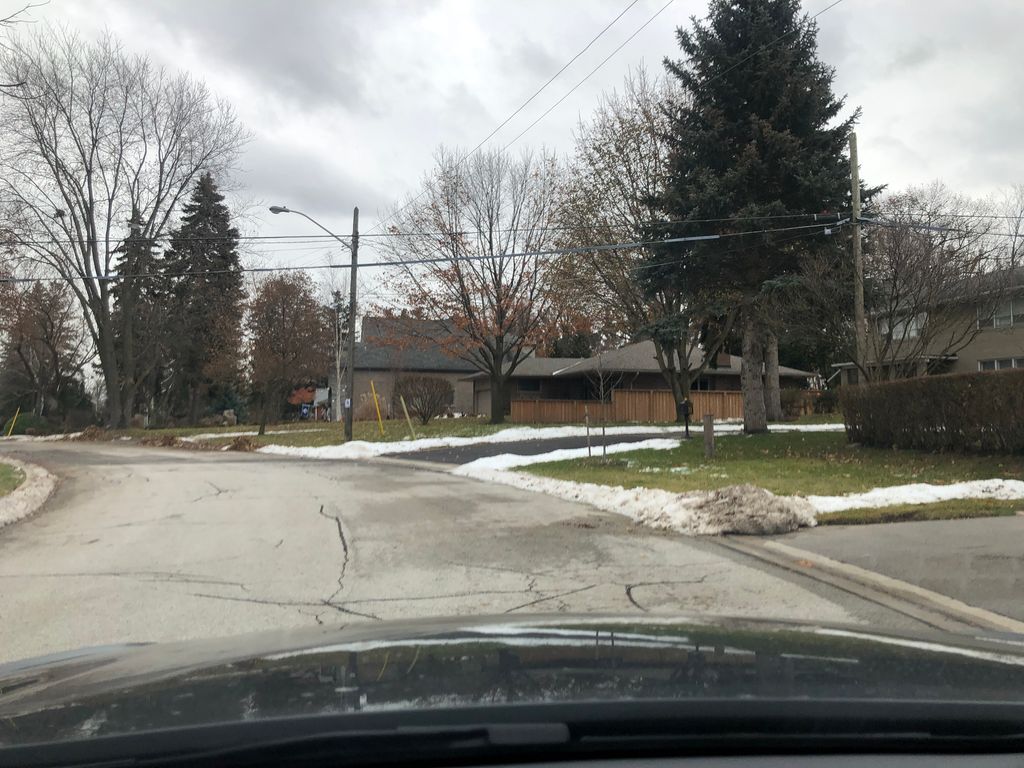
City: toronto